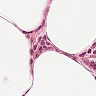
Metastatic tissue present: no